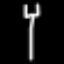
Label: fork